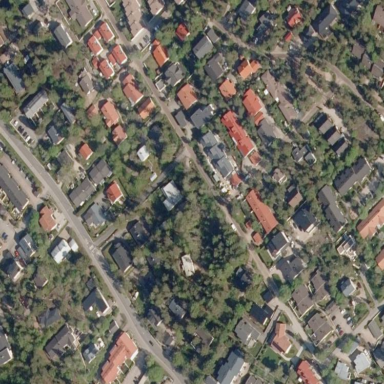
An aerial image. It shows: Residential area.